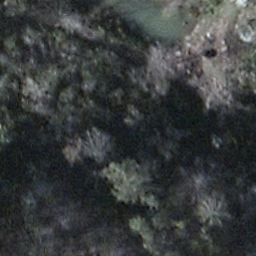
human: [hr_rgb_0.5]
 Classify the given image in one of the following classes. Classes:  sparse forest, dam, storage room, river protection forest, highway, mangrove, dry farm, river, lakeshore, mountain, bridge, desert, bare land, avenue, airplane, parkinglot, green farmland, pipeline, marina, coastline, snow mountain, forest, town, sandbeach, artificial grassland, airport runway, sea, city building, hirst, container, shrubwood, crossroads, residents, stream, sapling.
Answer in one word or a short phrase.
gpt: shrubwood